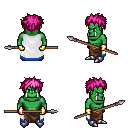
a pixel art fantasy rpg character, male body template, orc, green skin, white trimmed cape, robe skirt, pink bedhead hairstyle, gold gloves, metal boots, spear, four views (front, back, left, right), 2x2 character sprite sheet, small pixel art, hard edges, no anti-aliasing